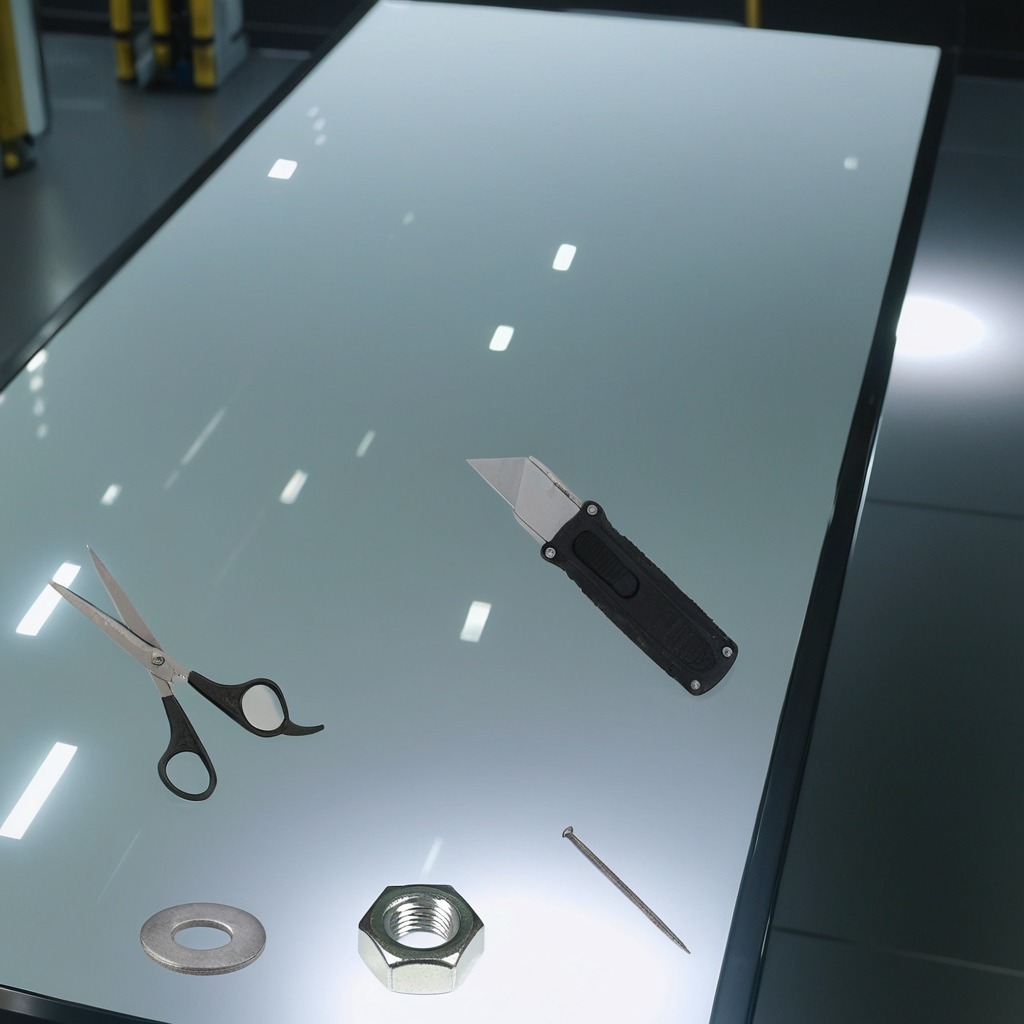
A utility knife, a flat metal washer, an iron nail, a metal nut, and a pair of scissors are lying on the table.